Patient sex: M
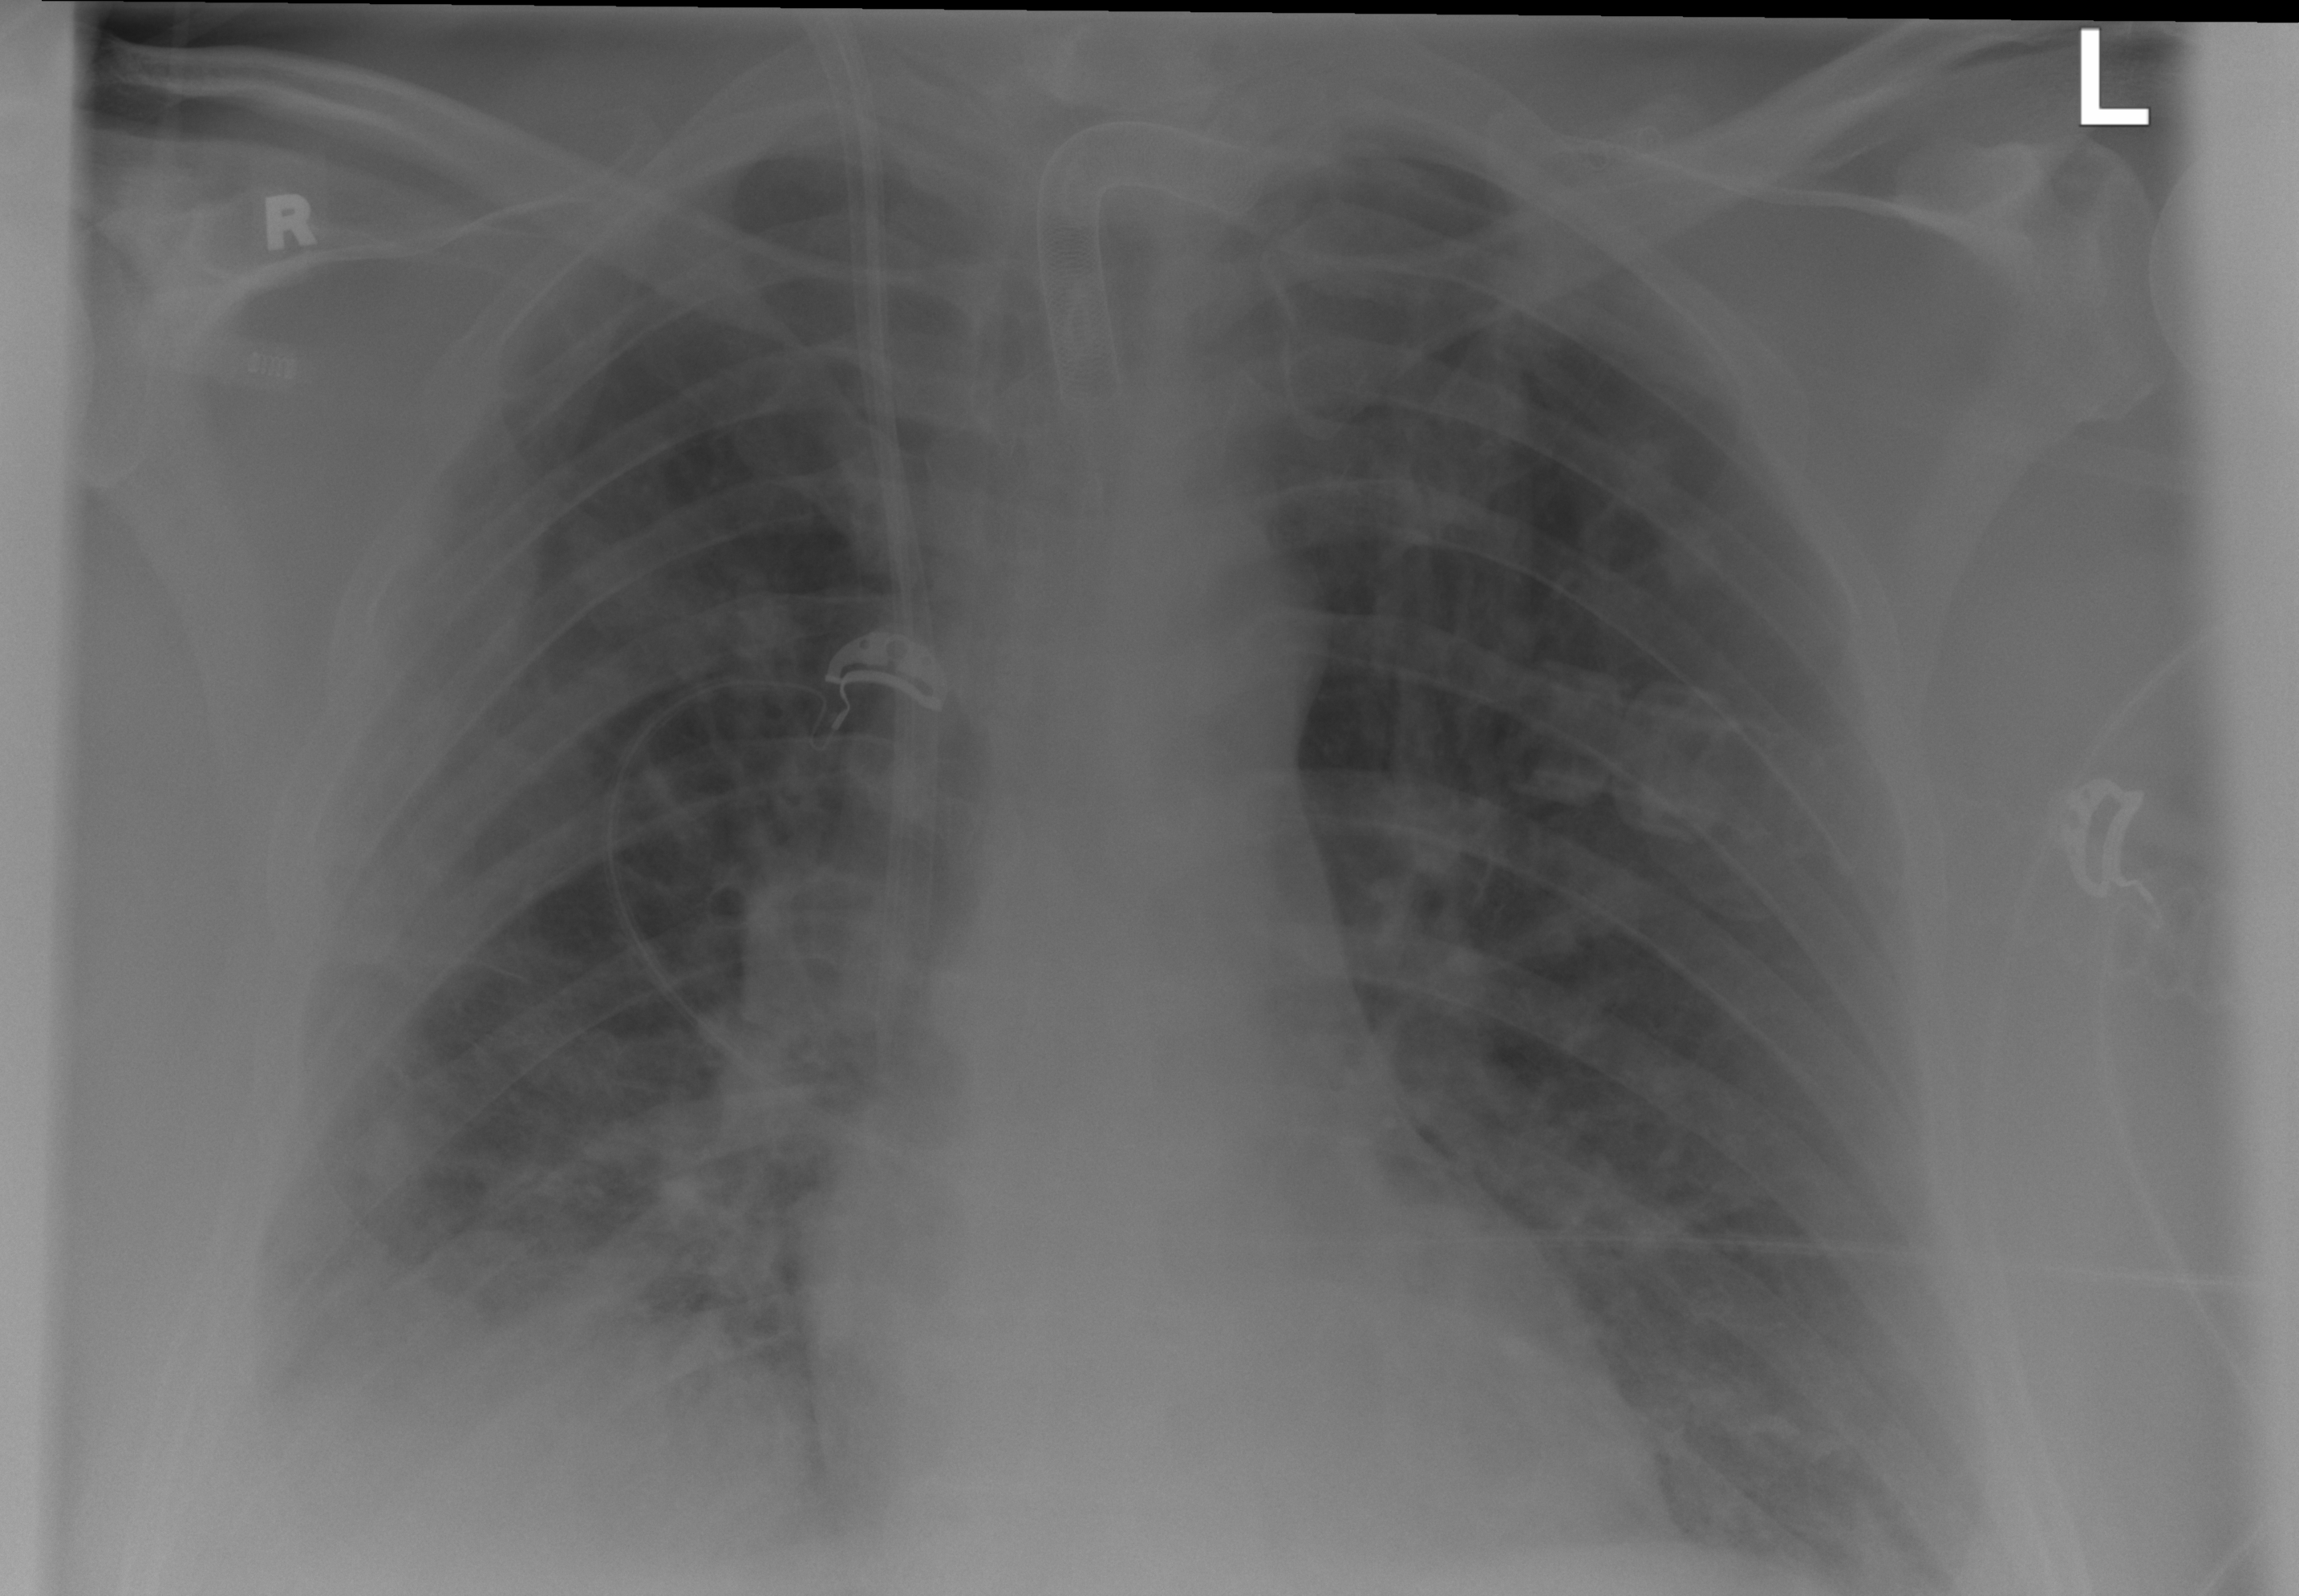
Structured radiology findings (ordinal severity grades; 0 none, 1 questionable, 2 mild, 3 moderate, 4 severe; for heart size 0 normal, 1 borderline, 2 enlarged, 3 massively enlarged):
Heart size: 0
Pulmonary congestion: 2
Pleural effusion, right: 2
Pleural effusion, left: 2
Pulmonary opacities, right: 2
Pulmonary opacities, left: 2
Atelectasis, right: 2
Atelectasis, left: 2